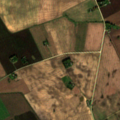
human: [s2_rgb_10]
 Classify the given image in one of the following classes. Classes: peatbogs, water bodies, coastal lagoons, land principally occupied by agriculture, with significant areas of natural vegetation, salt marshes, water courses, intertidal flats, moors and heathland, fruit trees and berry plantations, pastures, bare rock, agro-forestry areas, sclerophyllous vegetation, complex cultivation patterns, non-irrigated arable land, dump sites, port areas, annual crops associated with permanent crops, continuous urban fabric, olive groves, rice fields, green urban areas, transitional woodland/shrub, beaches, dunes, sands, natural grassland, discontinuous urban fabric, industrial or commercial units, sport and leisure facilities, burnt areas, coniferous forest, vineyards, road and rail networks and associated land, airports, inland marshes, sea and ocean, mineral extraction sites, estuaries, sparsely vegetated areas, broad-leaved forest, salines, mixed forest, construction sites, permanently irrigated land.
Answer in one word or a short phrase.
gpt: non-irrigated arable land, complex cultivation patterns